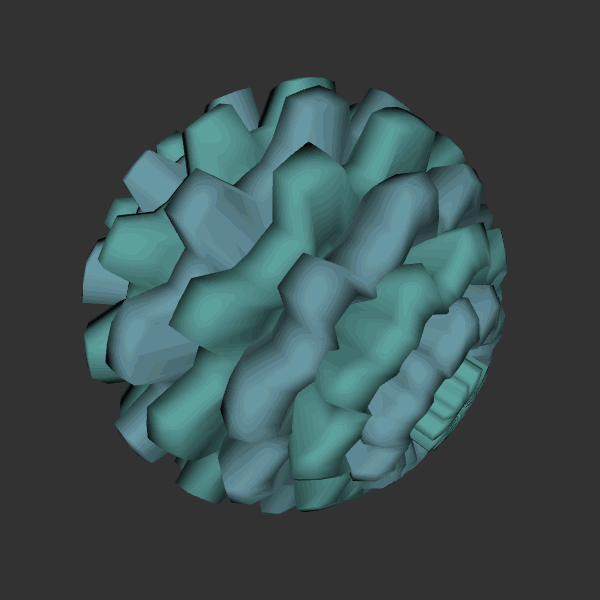
Background: dark